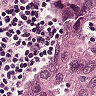
Metastatic tissue present: yes